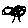
Label: tree